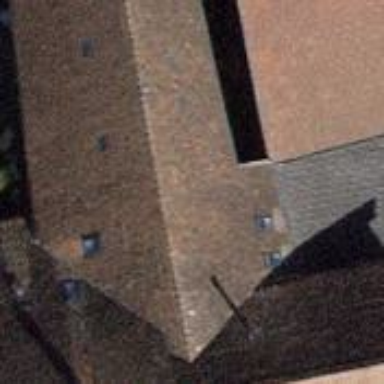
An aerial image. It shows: Building with tile roof.